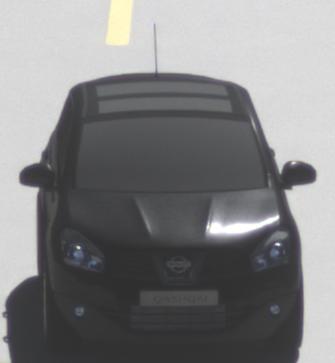
Make: Nissan
Model: Qashqai 1.6
Detailed model: Qashqai (J10)
Model produced from: 2010/03
Model produced until: 2010/08
Doors: 5
Color: black
Road condition: dry road
Daytime: midday
Contrast: high contrast